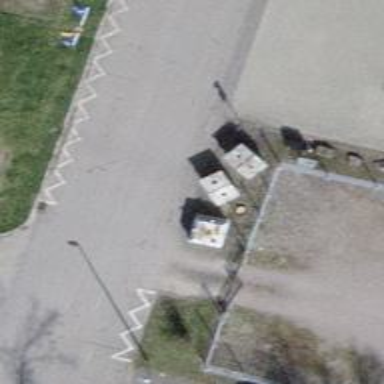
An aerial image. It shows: Recycling container for recycling.